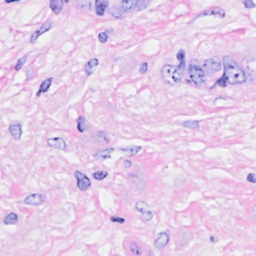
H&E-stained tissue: Breast